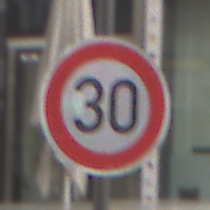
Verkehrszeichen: Geschwindigkeit30
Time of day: Midday
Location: Outdoor (Urban)
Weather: Overcast
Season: NotSpecified
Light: Natural